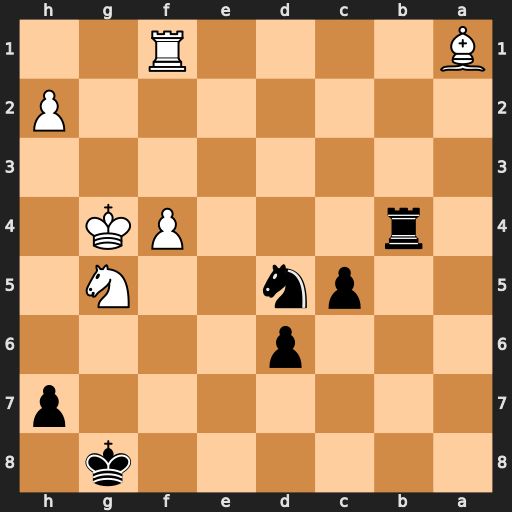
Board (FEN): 6k1/7p/3p4/2pn2N1/1r3PK1/8/7P/B4R2
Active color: b
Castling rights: -
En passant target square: -
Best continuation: Ne3+ Kf3 Nxf1